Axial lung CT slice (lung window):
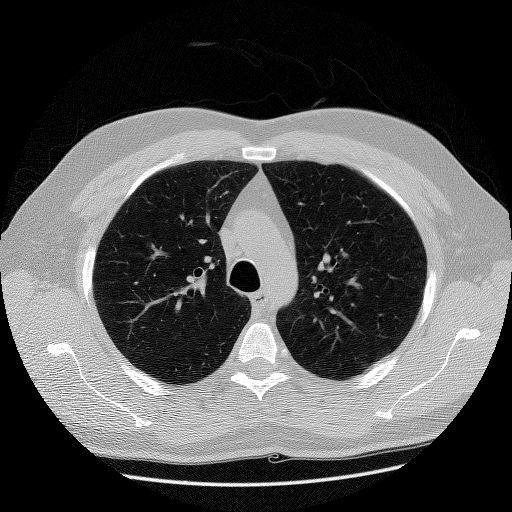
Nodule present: no